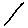
Label: line